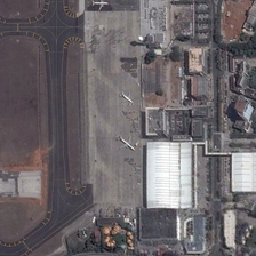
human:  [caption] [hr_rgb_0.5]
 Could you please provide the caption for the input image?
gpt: Four planes stood on a square apron with a network of runways and several buildings.

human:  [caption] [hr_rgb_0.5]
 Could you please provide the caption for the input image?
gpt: rows of buildings besides the apron which sits alongside the runway .

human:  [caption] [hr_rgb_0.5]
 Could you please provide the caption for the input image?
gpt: Four planes stood on a square apron with a network runway and several buildings.

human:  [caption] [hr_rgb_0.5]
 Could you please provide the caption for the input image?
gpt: two white buildings and the arc ground encircled by the take off runway .

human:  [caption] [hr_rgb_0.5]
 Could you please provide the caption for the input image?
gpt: four planes are near several buildings in an airport with several runways .